Question: I'm not sure what i'm doing wrong with the script below, but i keep getting this error when i try to execute the script. any idea what i'm doing wrong? thanks!

'''
import requests
blxr_endpoint = "https://bxgw-nd-061-866-537.p2pify.com"
authorization = 'xxxxxxxxxxxxxxxxxxxxxxxxxxxxxxxxxxxxxxxxxxxxxxxx'
blxr_request_json = {
"method": "blxr_tx",
"params": {
"transaction": signed_txn.rawTransaction.hex()[2:],
}
}
result = requests.post(blxr_endpoint,json = blxr_request_json,auth = authorization)
'''
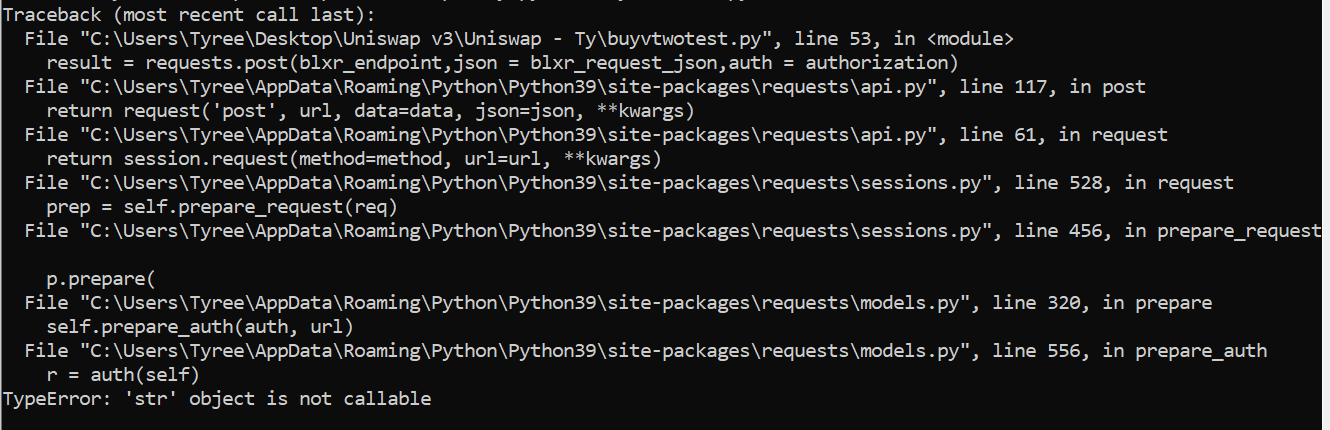
Answer: Less familiar with the 'auth' param , but from <URL> the auth param doesn't get string as an input.
It supposed to get a class that inherits from 'requests.auth.AuthBase' like:
HTTPBasicAuth
HTTPDigestAuth
OAuth1
and other(you can also create one yourself.)
Another option is to insert the 'Authorization' header of the http manually:
'''
result = requests.post(blxr_endpoint, headers={'Authorization': authorization})
'''